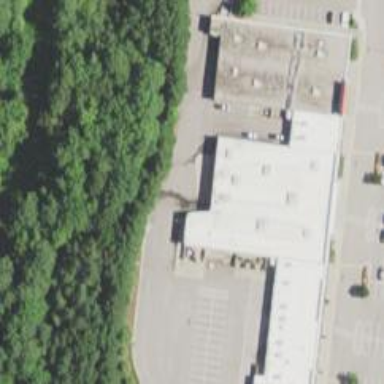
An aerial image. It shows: Commercial building.